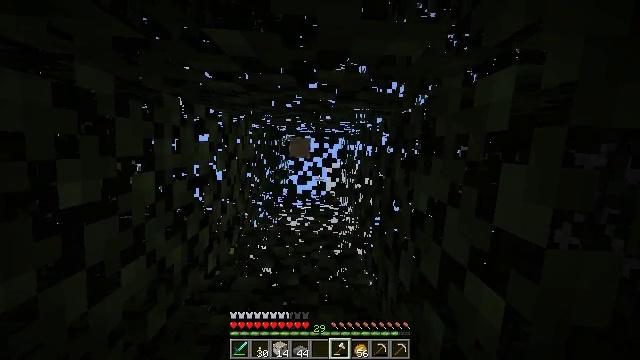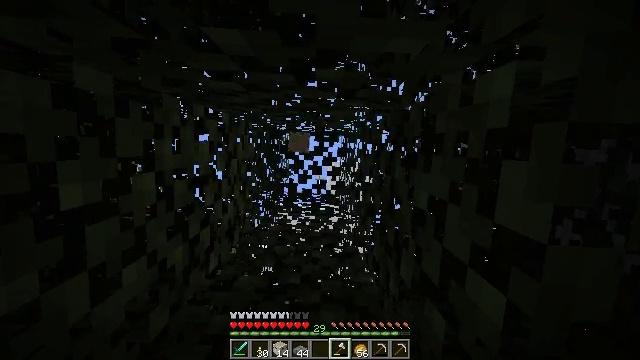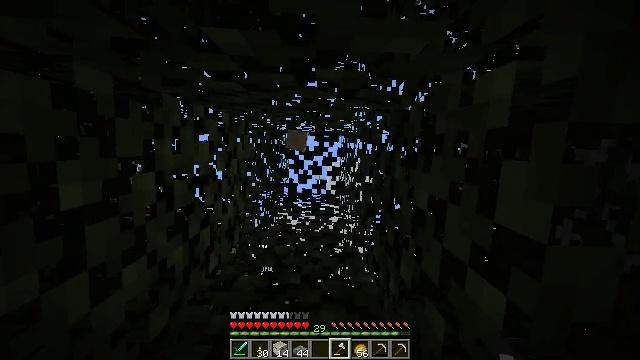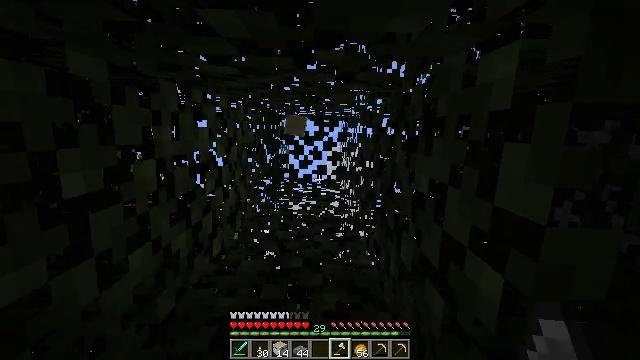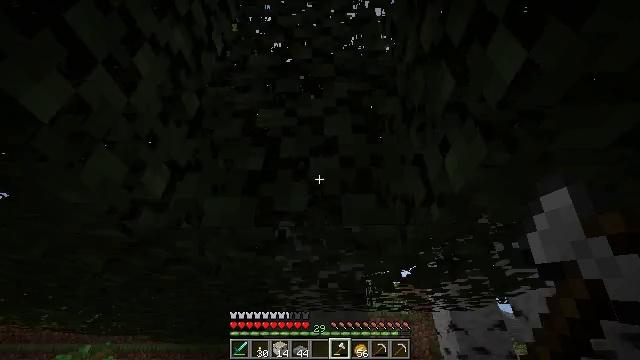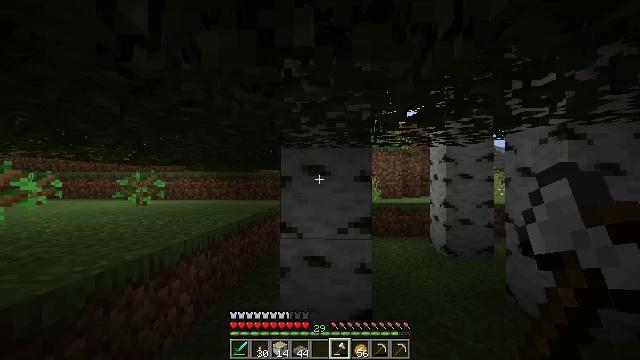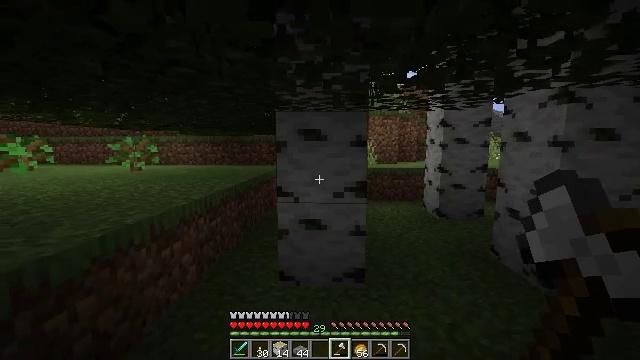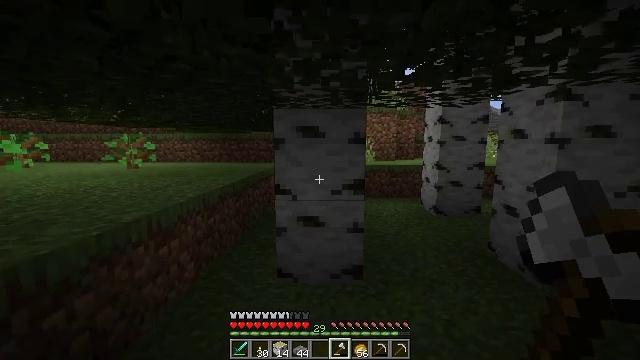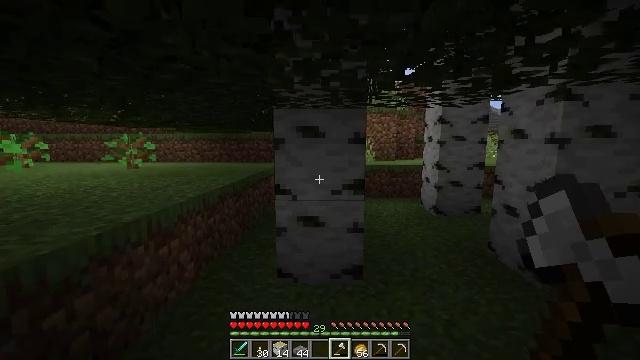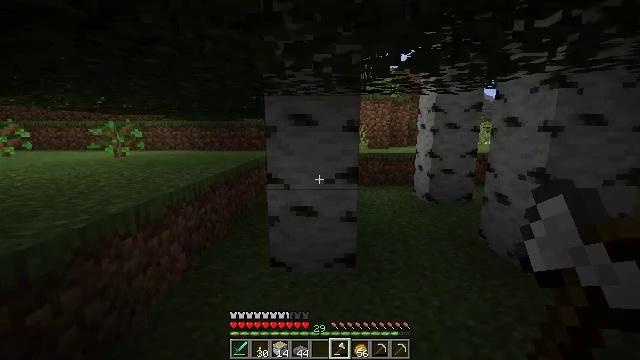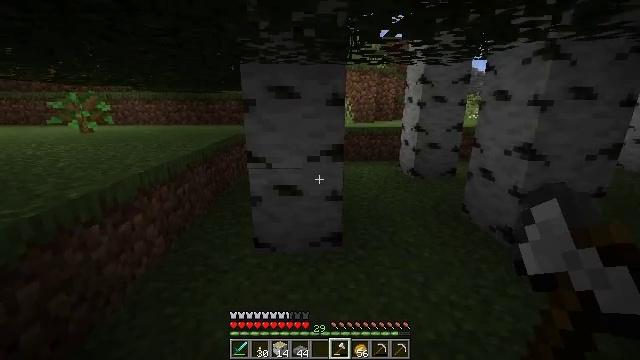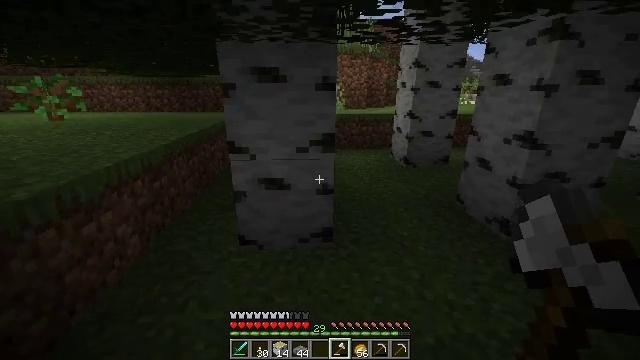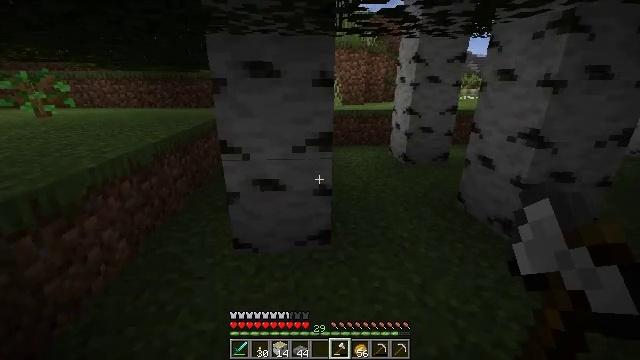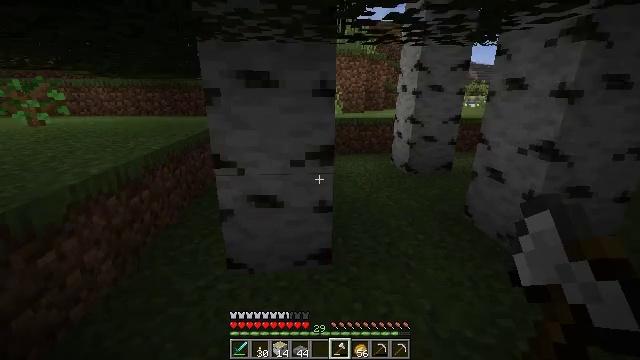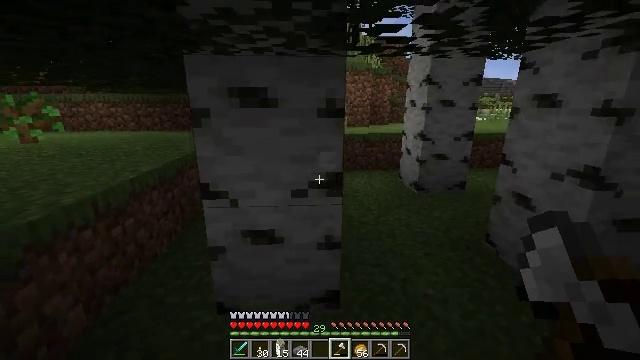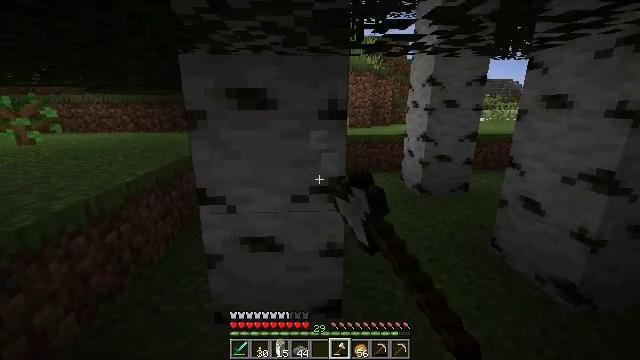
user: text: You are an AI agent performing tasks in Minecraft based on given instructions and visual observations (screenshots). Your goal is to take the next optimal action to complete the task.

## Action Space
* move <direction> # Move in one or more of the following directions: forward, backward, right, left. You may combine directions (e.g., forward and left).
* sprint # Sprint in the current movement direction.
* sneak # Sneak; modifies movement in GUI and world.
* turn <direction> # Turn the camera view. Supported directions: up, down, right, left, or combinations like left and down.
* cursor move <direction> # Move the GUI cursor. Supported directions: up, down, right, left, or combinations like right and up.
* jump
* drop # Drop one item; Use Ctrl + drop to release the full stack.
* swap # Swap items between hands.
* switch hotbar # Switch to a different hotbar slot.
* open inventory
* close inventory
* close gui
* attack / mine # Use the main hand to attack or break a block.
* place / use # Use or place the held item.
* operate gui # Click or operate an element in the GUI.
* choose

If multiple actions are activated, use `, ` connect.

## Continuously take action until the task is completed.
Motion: motion action
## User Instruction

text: Mine the birch log from the tree.
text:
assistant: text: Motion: no_op
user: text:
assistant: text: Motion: no_op
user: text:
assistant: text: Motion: turn down
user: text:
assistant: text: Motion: turn left and down
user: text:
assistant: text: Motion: turn left and down
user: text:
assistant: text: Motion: turn down
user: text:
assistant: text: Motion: no_op
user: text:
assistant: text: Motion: no_op
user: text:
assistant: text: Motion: move forward, turn right and down
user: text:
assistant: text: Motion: move forward, turn right and down
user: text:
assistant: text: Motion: move forward, turn right and down
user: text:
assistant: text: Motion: move forward
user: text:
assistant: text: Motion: move forward, turn up
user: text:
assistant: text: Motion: move forward, turn up, attack / mine
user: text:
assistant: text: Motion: move forward, attack / mine
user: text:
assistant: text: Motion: attack / mine
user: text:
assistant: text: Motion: turn left, attack / mine
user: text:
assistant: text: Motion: turn left, attack / mine
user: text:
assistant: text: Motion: turn left, attack / mine
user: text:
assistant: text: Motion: attack / mine
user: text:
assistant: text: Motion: attack / mine
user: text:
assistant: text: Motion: attack / mine
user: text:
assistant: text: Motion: attack / mine
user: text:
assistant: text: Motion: attack / mine
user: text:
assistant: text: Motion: attack / mine
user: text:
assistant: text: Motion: turn up, attack / mine
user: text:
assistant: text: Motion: turn up, attack / mine
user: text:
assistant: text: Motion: turn down, attack / mine
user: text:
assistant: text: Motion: turn down, attack / mine
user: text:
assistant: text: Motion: turn down, attack / mine